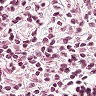
Metastatic tissue present: no